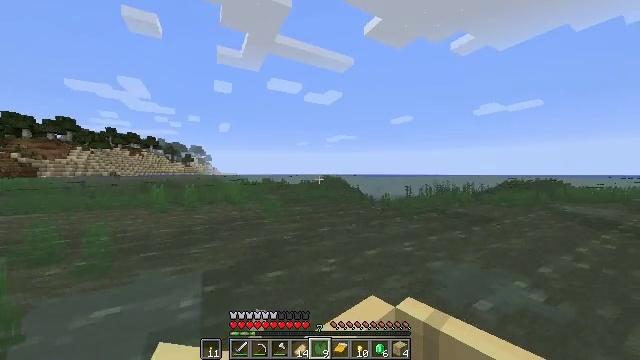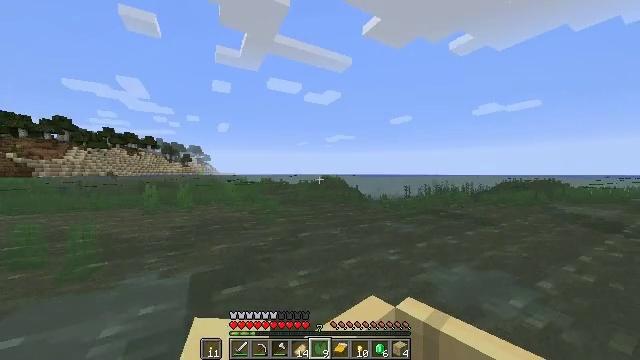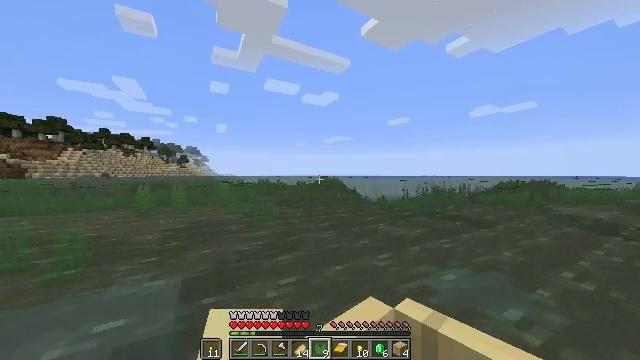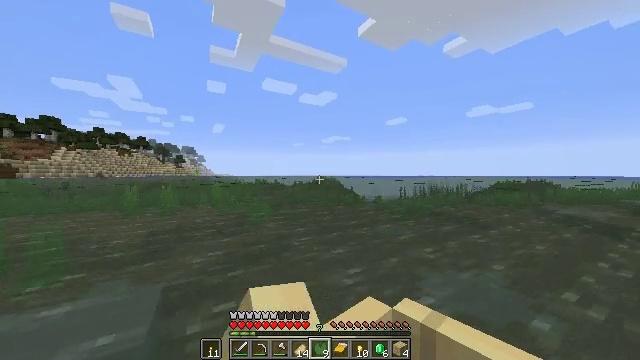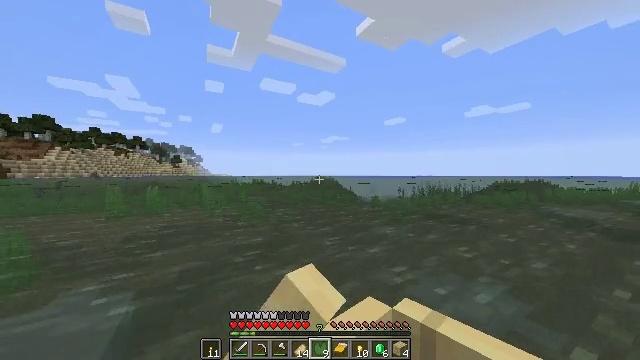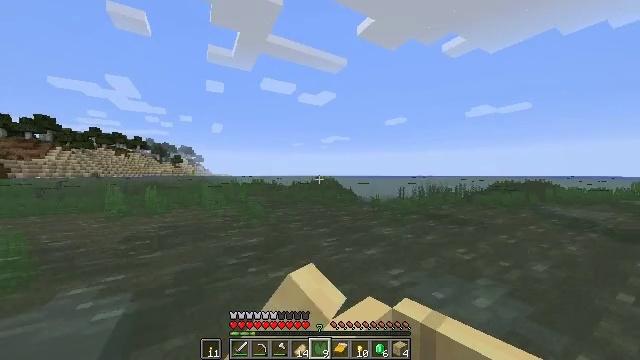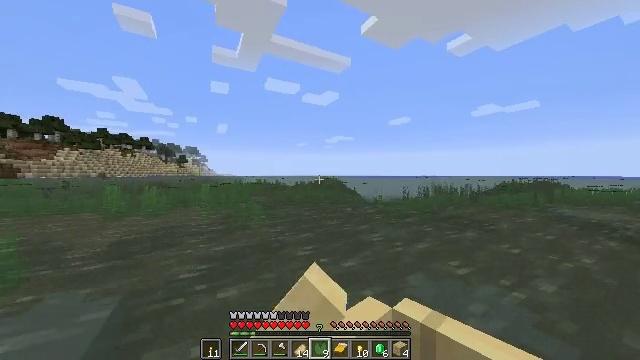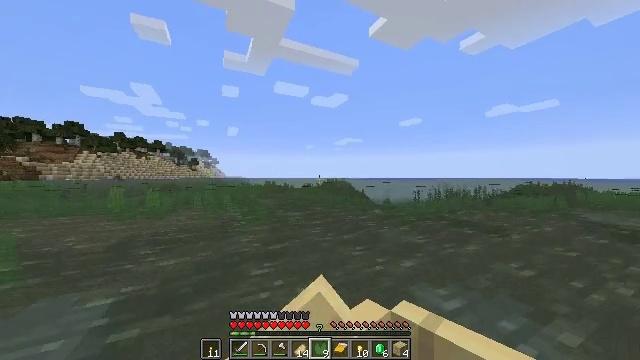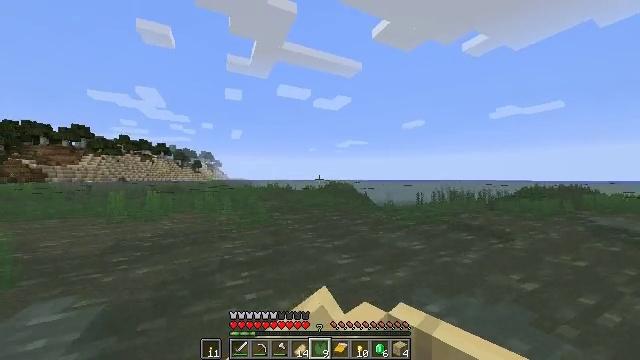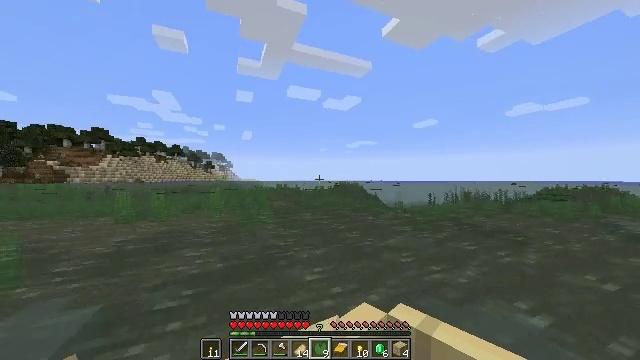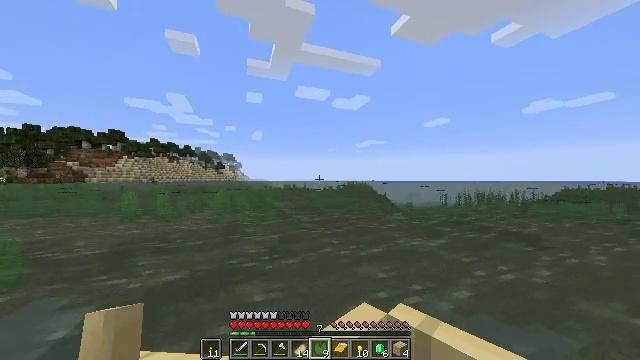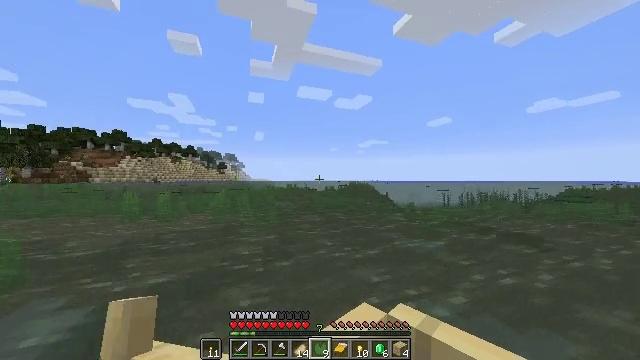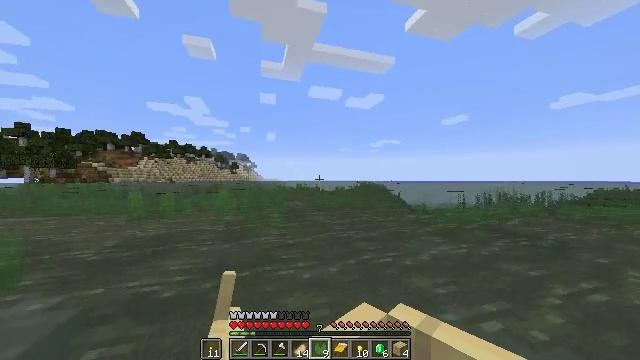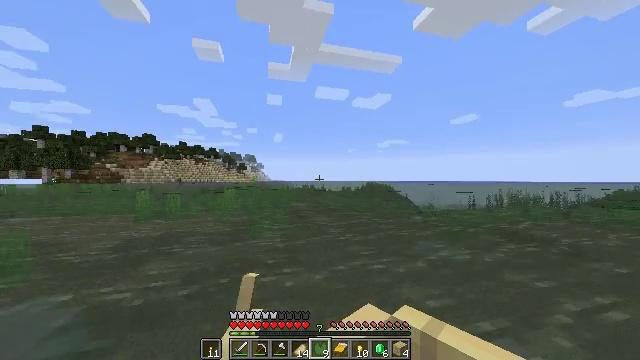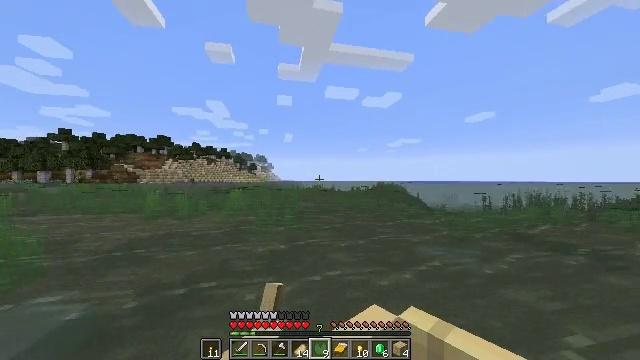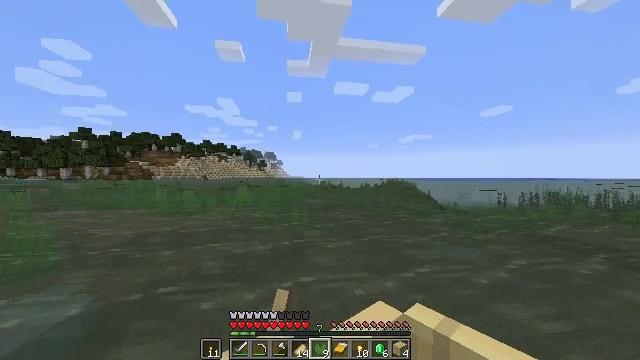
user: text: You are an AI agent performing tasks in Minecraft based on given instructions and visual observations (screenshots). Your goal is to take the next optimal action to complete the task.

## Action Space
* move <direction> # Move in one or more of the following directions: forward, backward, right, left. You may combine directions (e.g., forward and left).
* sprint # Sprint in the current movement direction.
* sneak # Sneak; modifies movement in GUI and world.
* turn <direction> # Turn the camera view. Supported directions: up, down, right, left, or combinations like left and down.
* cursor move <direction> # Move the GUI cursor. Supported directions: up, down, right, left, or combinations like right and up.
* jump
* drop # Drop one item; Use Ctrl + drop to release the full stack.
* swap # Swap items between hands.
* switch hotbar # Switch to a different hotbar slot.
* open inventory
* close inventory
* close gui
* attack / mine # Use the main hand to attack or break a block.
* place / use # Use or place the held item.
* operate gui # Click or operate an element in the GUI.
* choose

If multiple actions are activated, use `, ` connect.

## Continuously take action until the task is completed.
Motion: motion action
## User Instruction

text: Remove a lily pad from the inventory.
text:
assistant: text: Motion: move forward, sprint
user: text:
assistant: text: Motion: move forward, sprint
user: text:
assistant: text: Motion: move forward, sprint
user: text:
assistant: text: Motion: move forward and move left, sprint
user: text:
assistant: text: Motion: move forward and move left, sprint
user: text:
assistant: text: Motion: move forward and move left, sprint
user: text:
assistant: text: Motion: move forward, sprint
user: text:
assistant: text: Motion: move forward, sprint
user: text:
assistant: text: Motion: move forward, sprint
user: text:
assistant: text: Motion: move forward, sprint
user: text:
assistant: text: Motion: move forward, sprint
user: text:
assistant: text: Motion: move forward, sprint
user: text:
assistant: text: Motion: move forward, sprint, turn left
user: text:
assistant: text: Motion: move forward, sprint, turn left
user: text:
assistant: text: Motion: move forward, sprint, turn left
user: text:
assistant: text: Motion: move forward, sprint
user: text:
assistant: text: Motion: move forward, sprint
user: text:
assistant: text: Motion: move forward, sprint
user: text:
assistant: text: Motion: move forward, sprint
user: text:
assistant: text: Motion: move forward, sprint
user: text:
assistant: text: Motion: move forward, sprint
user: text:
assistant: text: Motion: move forward, sprint
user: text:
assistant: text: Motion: move forward, sprint, turn right
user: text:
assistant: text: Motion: move forward, sprint, turn right
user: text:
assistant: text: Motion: move forward, sprint, turn right
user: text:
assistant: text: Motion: move forward, sprint, turn right and down
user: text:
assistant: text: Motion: move forward, sprint, turn right and down
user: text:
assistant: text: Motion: move forward, sprint, turn right
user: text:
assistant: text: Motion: move forward and move right, sprint, turn right
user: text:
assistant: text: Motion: move forward and move right, sprint